Field crop: maize
Growth stage: 2
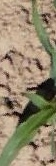
Species: maize